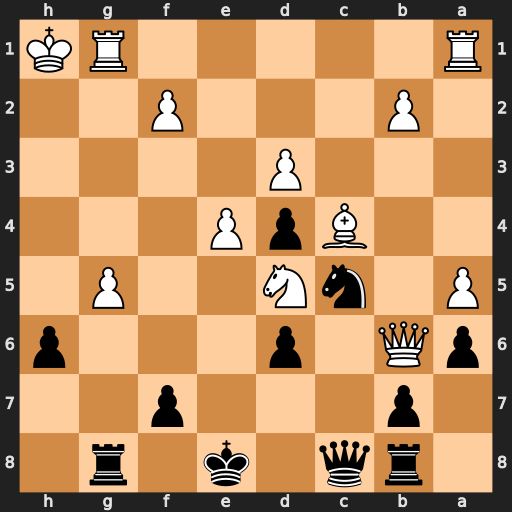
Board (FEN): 1rq1k1r1/1p3p2/pQ1p3p/P1nN2P1/2BpP3/3P4/1P3P2/R5RK
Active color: b
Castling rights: -
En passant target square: -
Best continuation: Qh3#